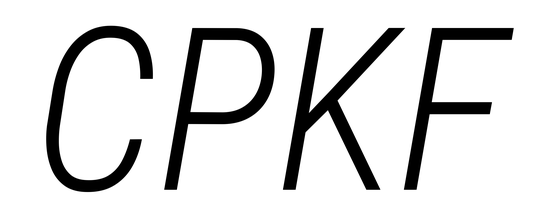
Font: Roboto-Italic_Condensed_Light_Italic